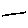
Label: line